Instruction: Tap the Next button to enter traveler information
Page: cart
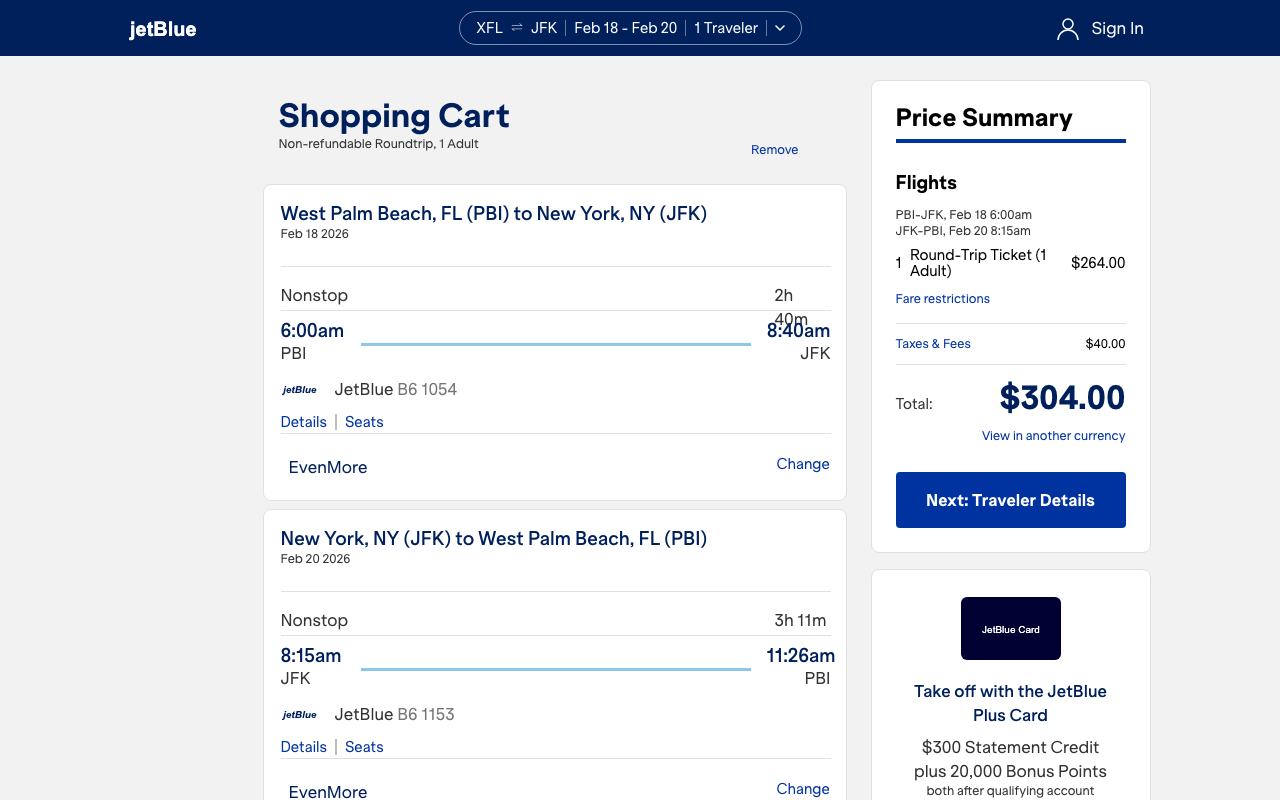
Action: click